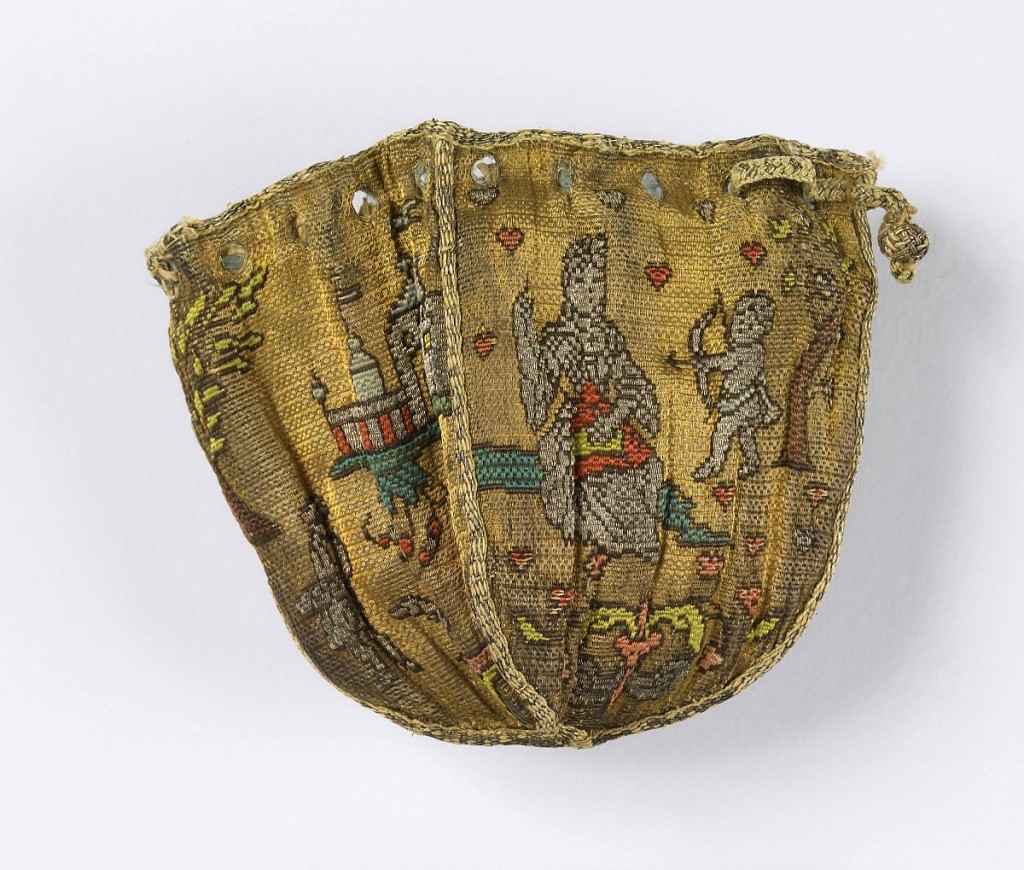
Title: Bag
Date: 17th century
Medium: gilt wire, silk and silver-wrapped silk Technique: weft-faced plain weave with continuous and discontinuous wefts.
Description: Small pouch with a small part of the drawstring remaining. Made of four rectangular pieces with a pointed curve on the bottom edge. Two panels are patterned by a landscape with a castle and two figures and a dog. The other two panels depict a seated woman sewing being shot at by Cupid. Small red hearts fill the background. Patterns have multiple colors on a gold background.